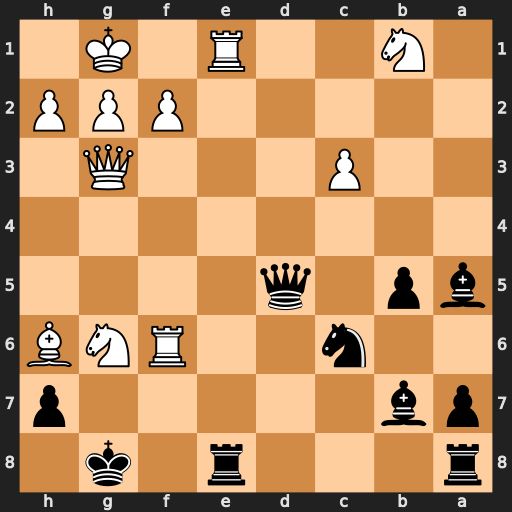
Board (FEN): r3r1k1/pb5p/2n2RNB/bp1q4/8/2P3Q1/5PPP/1N2R1K1
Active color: b
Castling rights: -
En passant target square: -
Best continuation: Rxe1#